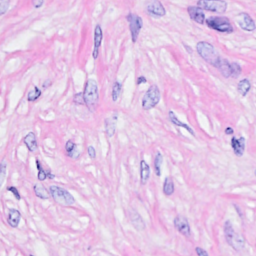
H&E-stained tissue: Breast